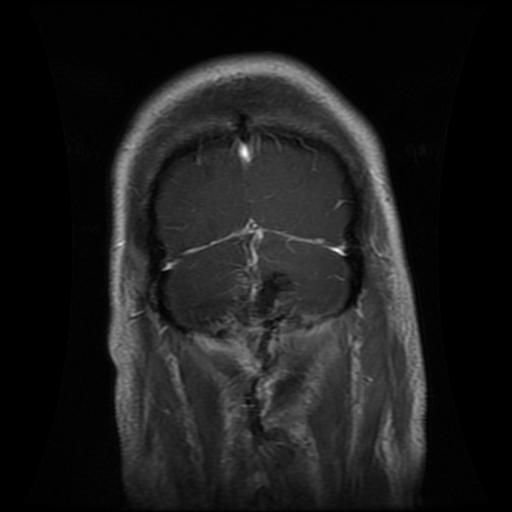
Label: glioma